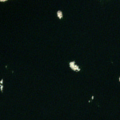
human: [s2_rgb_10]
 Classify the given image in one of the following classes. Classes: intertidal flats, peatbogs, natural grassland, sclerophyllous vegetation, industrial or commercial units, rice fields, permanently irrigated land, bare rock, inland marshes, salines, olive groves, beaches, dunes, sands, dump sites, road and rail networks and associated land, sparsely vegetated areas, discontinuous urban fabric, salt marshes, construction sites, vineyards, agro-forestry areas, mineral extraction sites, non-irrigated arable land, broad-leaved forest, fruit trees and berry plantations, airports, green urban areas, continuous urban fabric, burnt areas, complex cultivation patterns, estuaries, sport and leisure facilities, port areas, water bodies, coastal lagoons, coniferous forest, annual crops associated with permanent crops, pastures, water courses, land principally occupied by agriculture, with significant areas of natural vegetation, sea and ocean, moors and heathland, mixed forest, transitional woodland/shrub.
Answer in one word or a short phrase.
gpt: sea and ocean